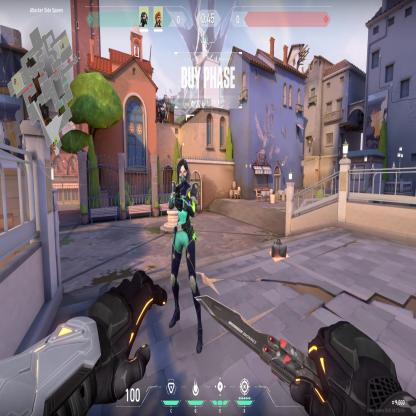
Label: dropped spike ; teammate